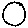
Label: circle